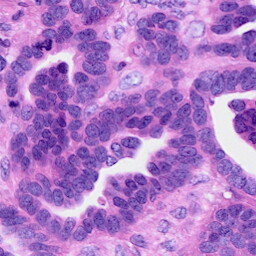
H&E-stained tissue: Ovarian